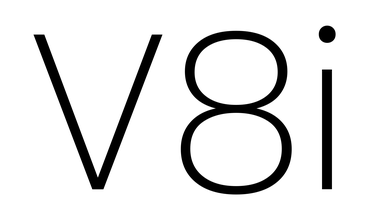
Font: Poppins-ExtraLight